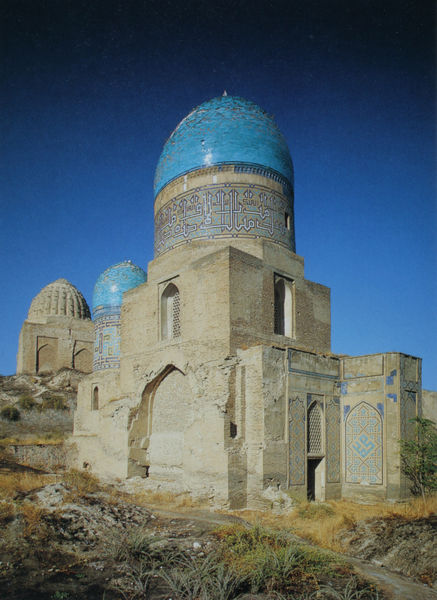
Titel: Shahi-Sinda Grabkomplex - Aussenansicht
Standort: Samarkand
Institution: Shahi-Sinda Ensemble
Schlagwörter: baum, berg, blau, dunkel, felsen, himmel, schatten, weiß, grün, landschaft, ocker, sand, braun, fenster, grau, hell, licht, schwarz, strasse, tür, türkis, gebäude, gras, weg, wiese, beige, muster, ornament, zylinder, alt, architektur, stein, steine, erde, feld, gräser, horizont, hügel, busch, gitter, kirche, pfad, sonne, sträucher, drei, pflanzen, anhöhe, schrift, sommer, ansicht, bogen, türen, trocken, warm, fels, wüste, mauer, ziegel, klein, kuppel, glanz, ornamente, schriftzeichen, steppe, tor, foto, fotografie, photographie, bögen, verfall, eingang, eingänge, nische, ruine, kuppeln, moschee, orient, orientalisch, dom, heiss, groß, fliesen, text, kacheln, mosaik, würfel, photo, gemäuer, arabisch, sandstein, spitzbogen, grab, mauern, antik, grad, kraut, jerusalem, glasur, schrein, islam, türkei, bau, mosaike, mäander, quadratisch, gotteshaus, tambour, blendbögen, kalkstein, synagoge, kuppek, tudor, kuppelkirche, türkies, muslimisch, moslem, iran, irak, kufi, allah, felsendom, mosche, kuppelfuß, kuppelkirchen, bilderverbot, isfahan, qadrat, tudorbogen